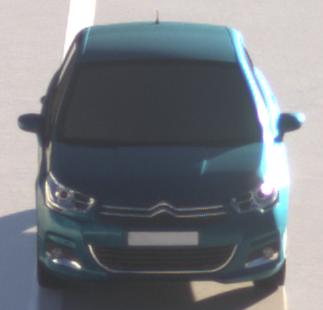
Make: Citroen
Model: C4 VTi 95
Detailed model: C4 (II)
Model produced from: 2012/08
Model produced until: 2013/06
Doors: 5
Color: blue
Road condition: wet road
Daytime: sunrise or sunset
Contrast: high contrast